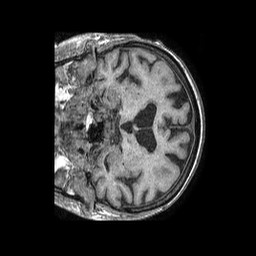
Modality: T1w
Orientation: coronal
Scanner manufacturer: philips
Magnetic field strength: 1.5 T
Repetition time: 0.007733 s
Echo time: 0.003558 s